Aerial crown-view tile of a tropical tree (Barro Colorado Island, Panama), acquired 20250317:
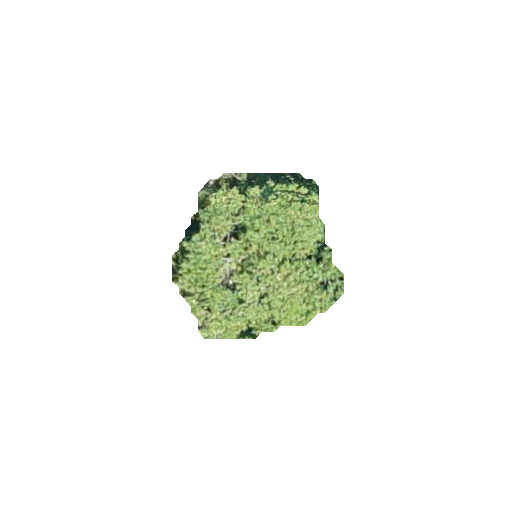
Species: Hieronyma alchorneoides
GBIF accepted scientific name: Hieronyma alchorneoides
Crown area: 32.08 m²